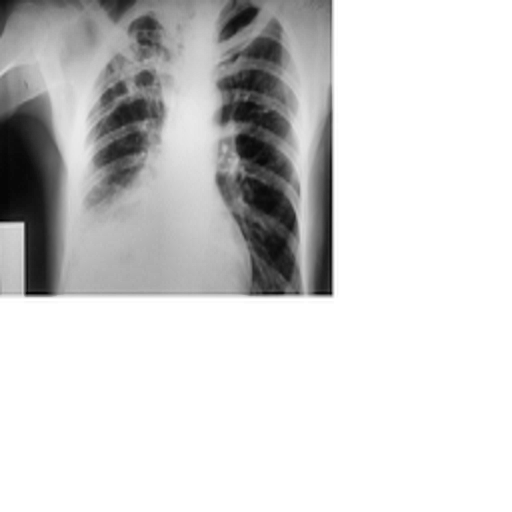
Finding: TUBERCULOSIS